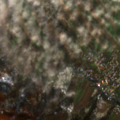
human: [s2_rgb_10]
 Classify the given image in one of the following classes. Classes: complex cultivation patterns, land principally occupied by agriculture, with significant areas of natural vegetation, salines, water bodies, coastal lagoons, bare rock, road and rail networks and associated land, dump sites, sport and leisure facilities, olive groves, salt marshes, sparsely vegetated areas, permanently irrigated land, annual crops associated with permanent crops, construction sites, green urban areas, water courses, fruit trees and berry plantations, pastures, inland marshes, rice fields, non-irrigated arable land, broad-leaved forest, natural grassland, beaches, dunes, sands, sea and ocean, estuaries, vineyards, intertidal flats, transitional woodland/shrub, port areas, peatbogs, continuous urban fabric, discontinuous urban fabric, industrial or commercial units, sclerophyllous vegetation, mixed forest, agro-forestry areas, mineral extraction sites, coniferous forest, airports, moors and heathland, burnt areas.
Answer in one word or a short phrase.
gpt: complex cultivation patterns, land principally occupied by agriculture, with significant areas of natural vegetation, transitional woodland/shrub